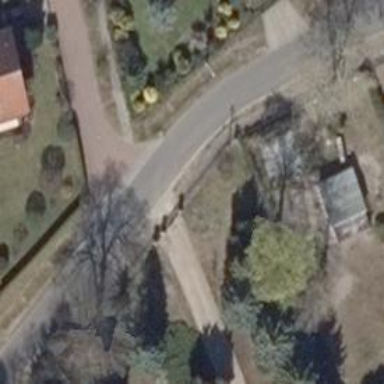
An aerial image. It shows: Smooth asphalt road in residential area.